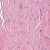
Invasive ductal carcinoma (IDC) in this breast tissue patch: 1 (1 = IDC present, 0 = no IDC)